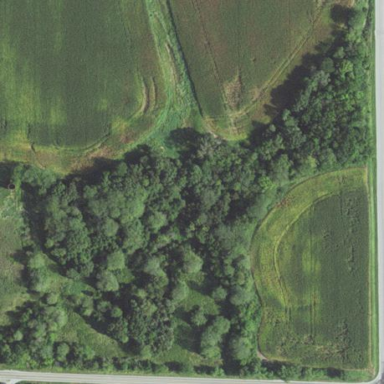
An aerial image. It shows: Beautiful woodland area.